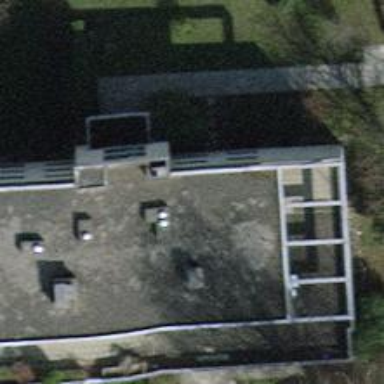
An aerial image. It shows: Building with flat roof.